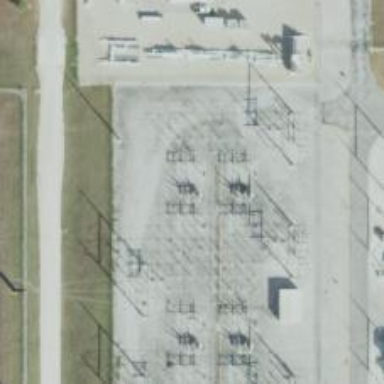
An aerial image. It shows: Switch used for power control.